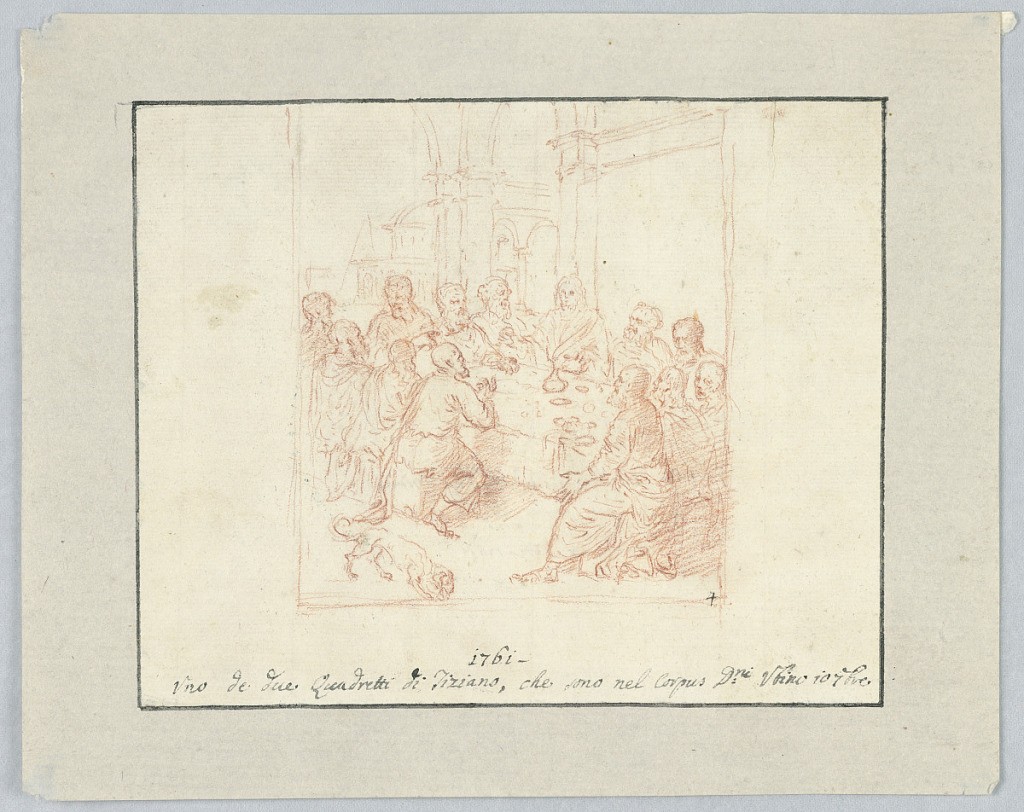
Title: One of Two Paintings by Titian in the Church of the Corpus Christi
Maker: Titian, Italian, ca. 1488 - 1576
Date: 1761
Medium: Red chalk on paper
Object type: Drawing
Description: Below, left: Vus de due Quadretti di Tiziano, che sous riel Corpus d.[??] Urbino 107… (One of the two paintings by Titian with Church of the Corpus Christi in Urbino 107)